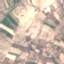
Label: PermanentCrop